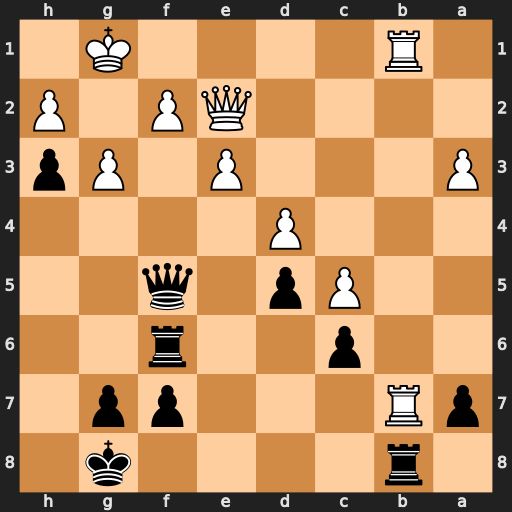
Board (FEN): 1r4k1/pR3pp1/2p2r2/2Pp1q2/3P4/P3P1Pp/4QP1P/1R4K1
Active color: b
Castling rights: -
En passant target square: -
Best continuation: Qxb1+ Rxb1 Rxb1+ Qf1 Rxf1+